Question: I am currently creating a table to store taxi bookings.

> Id - booking idCustId - id of customer who is being picked upDriverId - id of driver who is picking up customersPickupAddr - pickup locationPickupLat - lat coordinate of pickup locationPickupLon - lon coordinate of pickup locationDropoffAdr - drop off locationDropoffLat - lat coordinate of dropoff locationDropoffLon - lon coordinate of dropoff locationMileage - distance between PickupAddr and DropoffAddr, including any
other stops madeStops - number of waypoints/stops during journeyPrice - what this customer has to pay for this part in the journey
The problem I am facing at the moment is that I don't know how to deal with waypoints.
e.g. if you've been picked up at A to go to B but decide to stop at A1 and A2 during the journey to pick some friends up (all pre-booked beforehand of course)
What would be the best way of restructuring my current table to accommodate this?
Should it come as a separate row or column? As this data is dynamic (i.e. one can't anticipate the number of pickups/dropoffs a customer makes mid journey), what should I be aiming to accomplish.
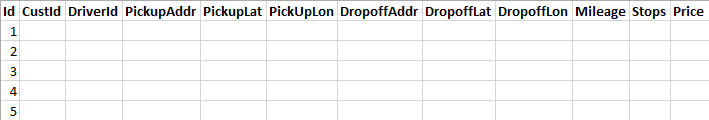
Answer: Since this is a one-to-many relationship, it should be a separate table:
- 'id'- 'booking_id''booking'- 'sequence'- 'addr'- 'lat'- 'long'
If you want, you could remove the 'PickupXXX' and 'DropoffXXX' columns from the 'bookings' table, and simply use the waypoints table for this. Pickup could be the first waypoint, and dropoff would be the last one.